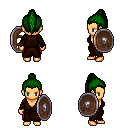
a pixel art fantasy rpg character, female body template, human, tanned skin, brown robe, red pants, green long topknot hairstyle, shield, four views (front, back, left, right), 2x2 character sprite sheet, small pixel art, hard edges, no anti-aliasing